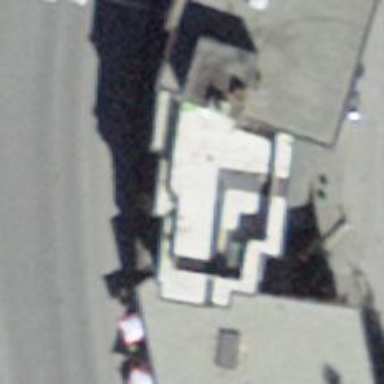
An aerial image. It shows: Restaurant.